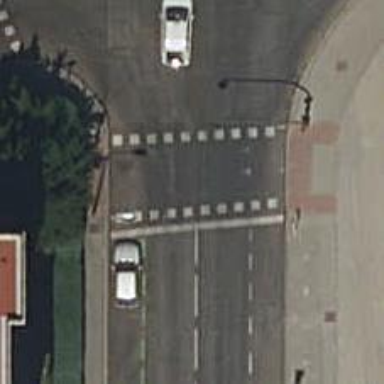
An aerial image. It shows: Crossing with traffic signals.